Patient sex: M
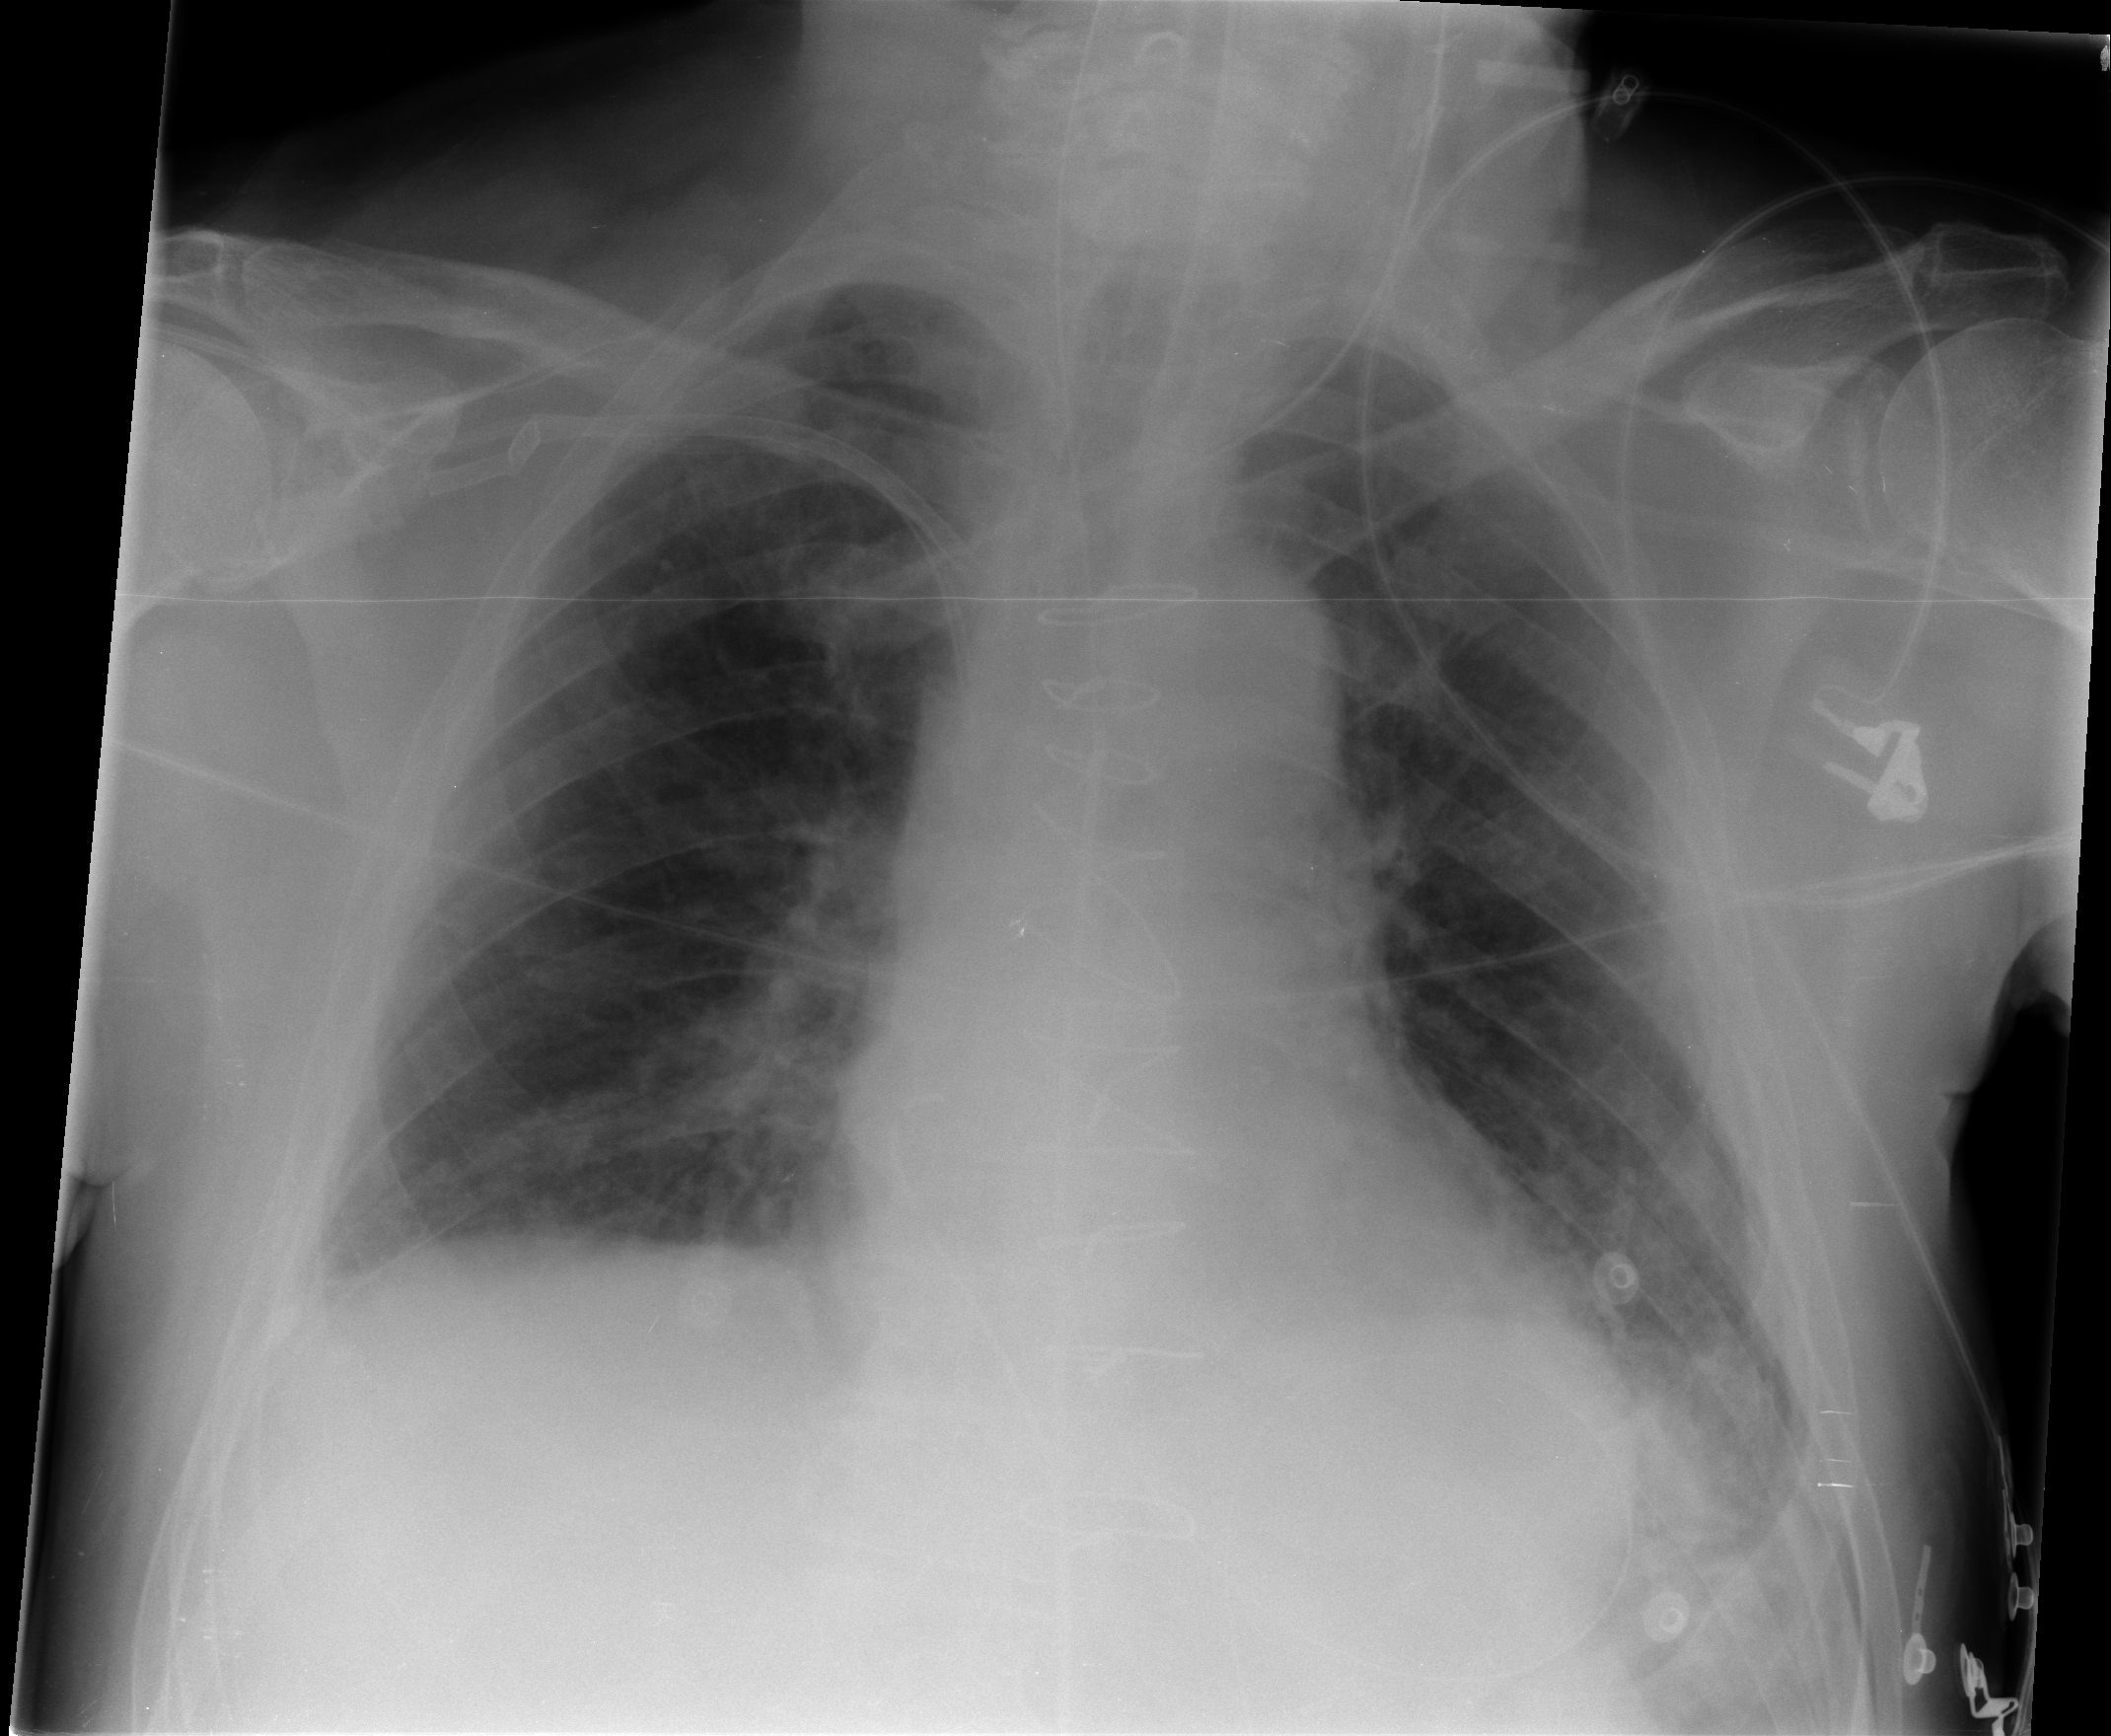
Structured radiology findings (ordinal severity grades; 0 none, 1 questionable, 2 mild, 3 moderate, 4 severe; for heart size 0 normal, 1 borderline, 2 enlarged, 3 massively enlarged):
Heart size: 0
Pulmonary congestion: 2
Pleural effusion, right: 1
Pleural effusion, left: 0
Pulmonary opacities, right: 0
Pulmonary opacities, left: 0
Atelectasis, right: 2
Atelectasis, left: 2